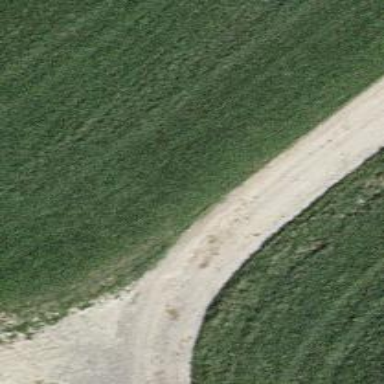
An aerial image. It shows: Track with fine gravel surface of grade2.